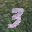
Label: 3